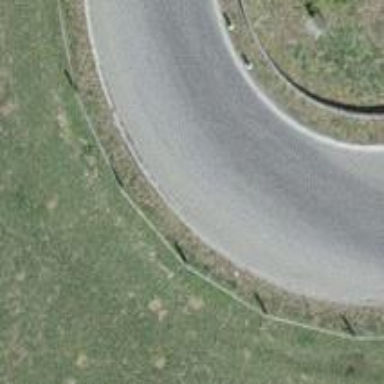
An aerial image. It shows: Asphalt road that is secondary route leading to roundabout.